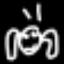
Label: frog